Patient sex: M
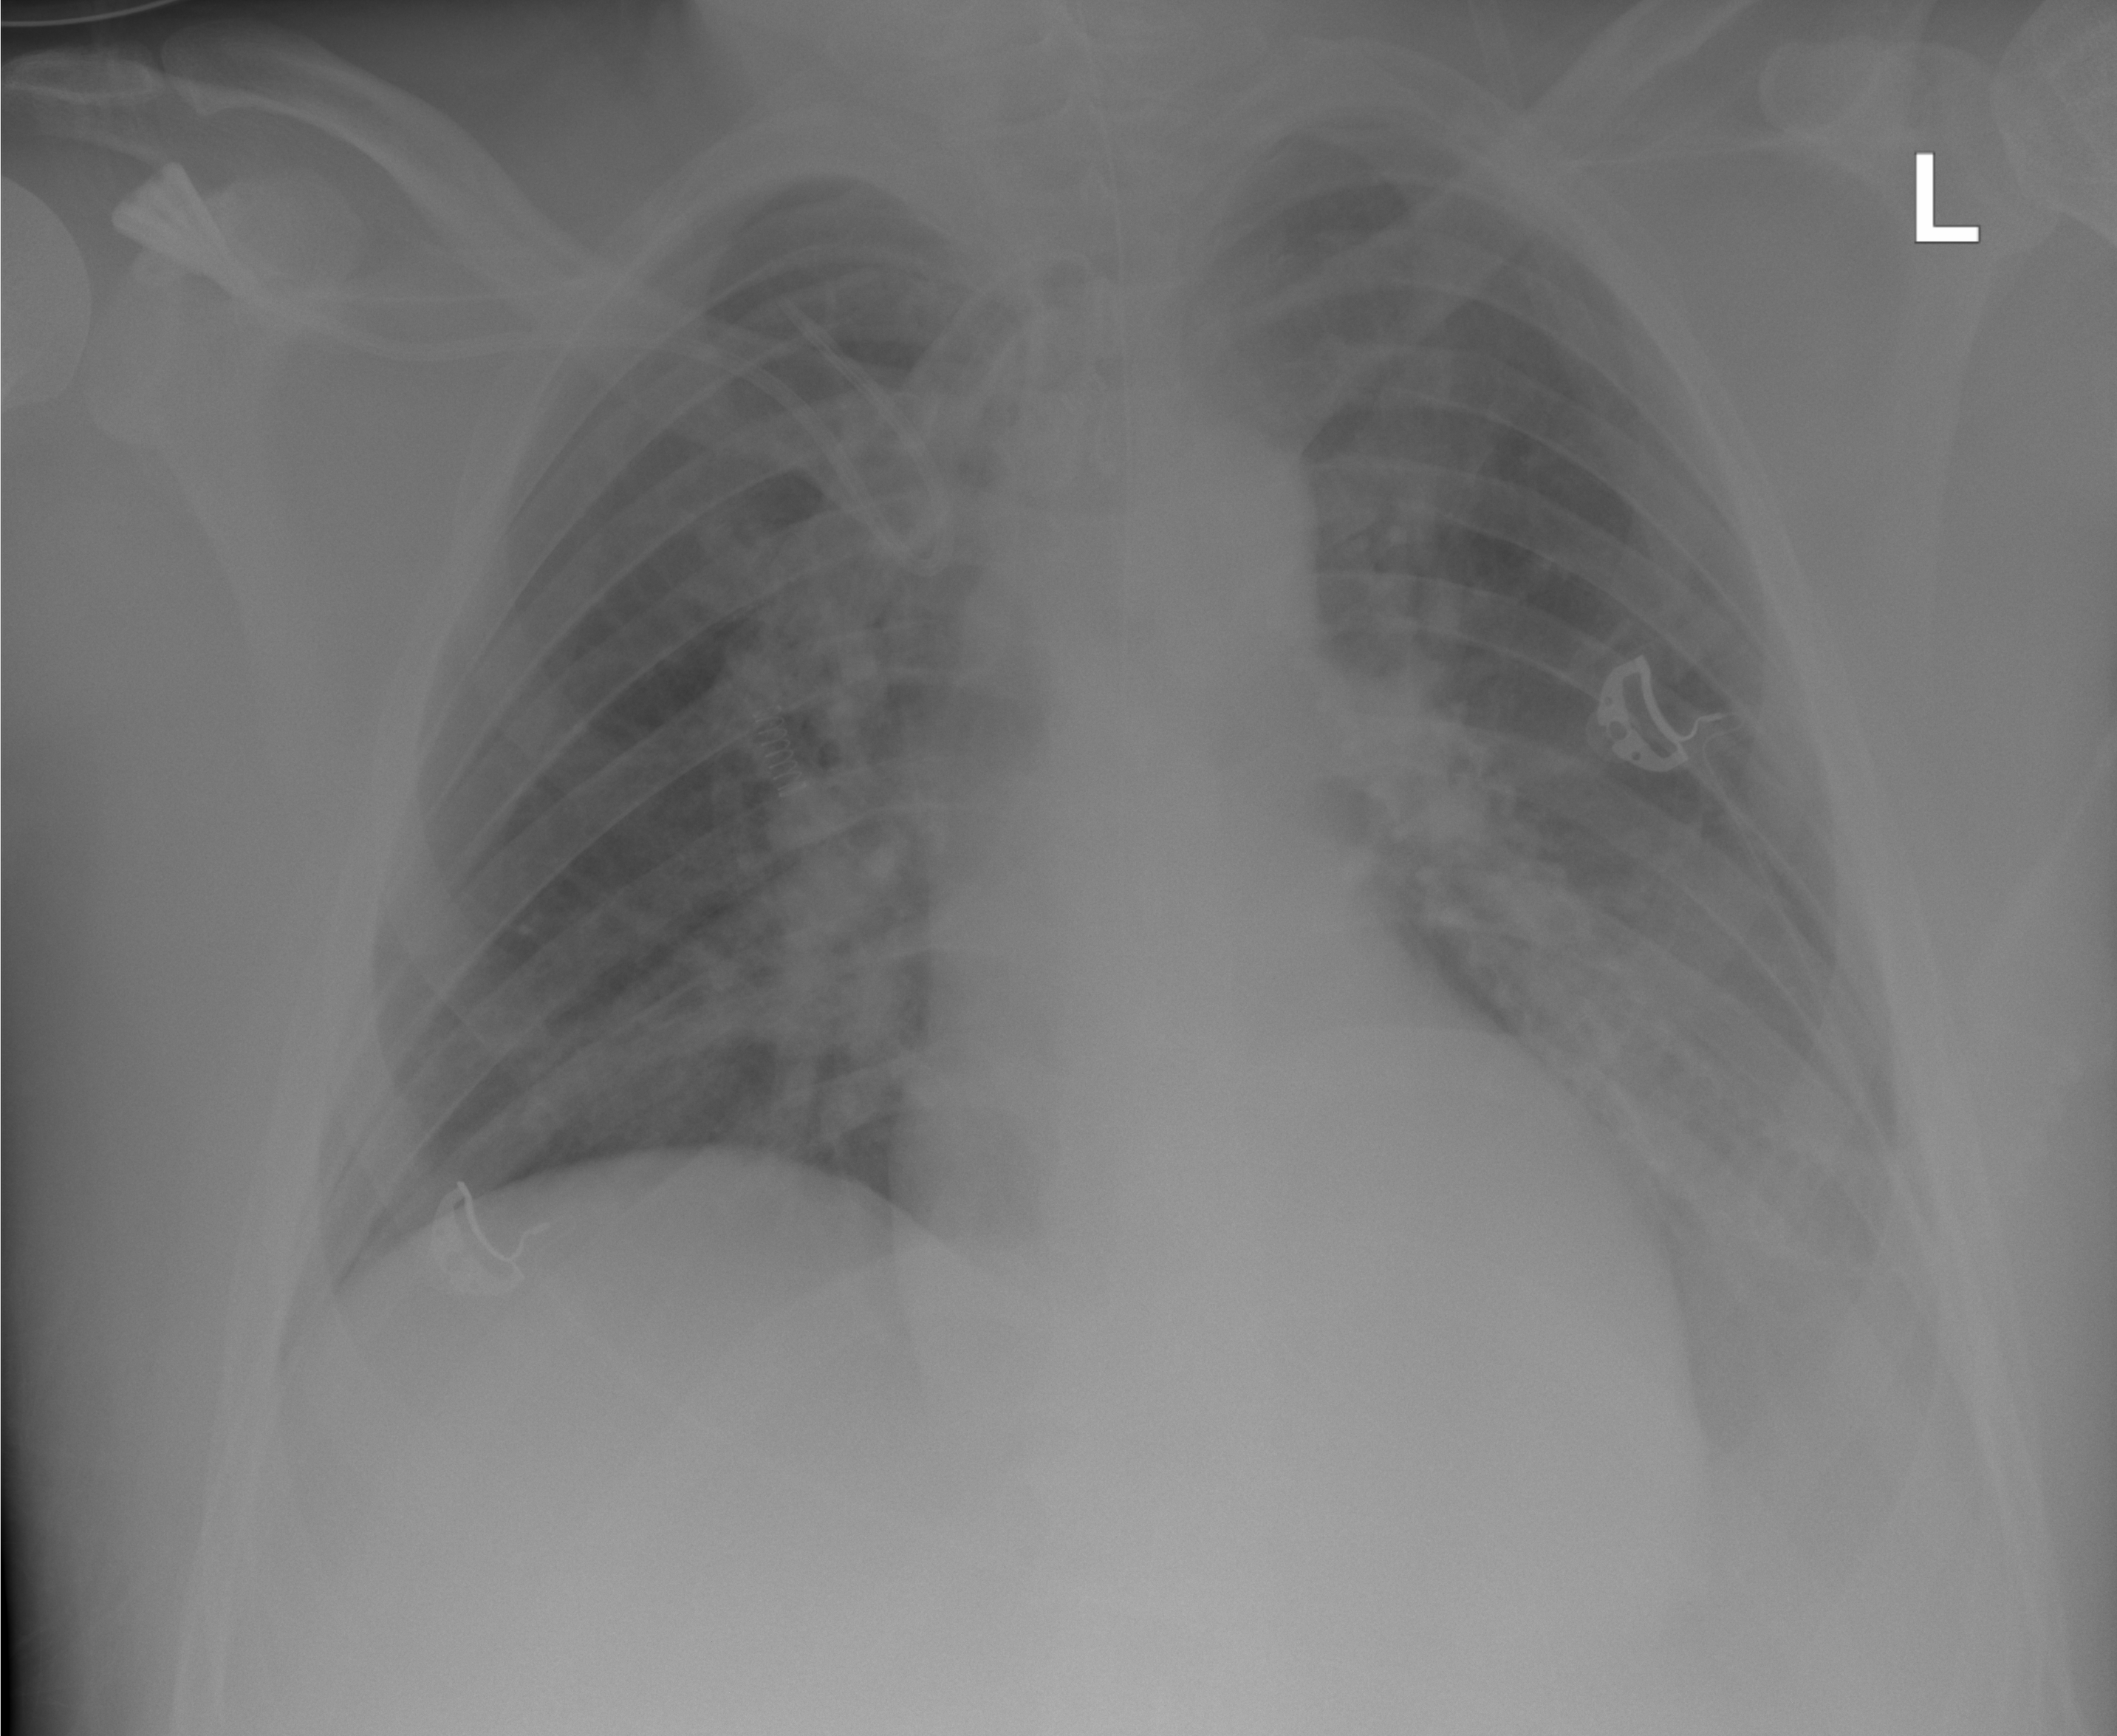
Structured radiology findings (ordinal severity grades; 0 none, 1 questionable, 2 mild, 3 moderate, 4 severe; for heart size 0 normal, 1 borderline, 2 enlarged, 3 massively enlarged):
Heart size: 0
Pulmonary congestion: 0
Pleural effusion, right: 0
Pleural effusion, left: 2
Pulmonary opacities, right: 1
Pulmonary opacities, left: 0
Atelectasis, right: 0
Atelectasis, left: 0